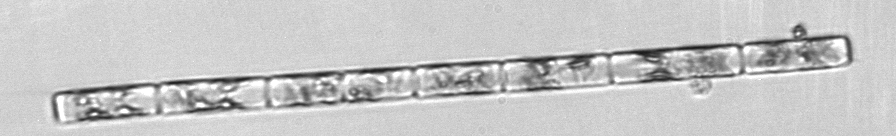
Label: Guinardia_delicatula